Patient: sex M, age 45
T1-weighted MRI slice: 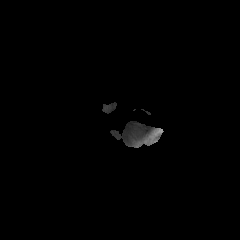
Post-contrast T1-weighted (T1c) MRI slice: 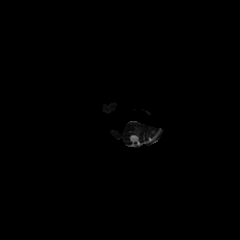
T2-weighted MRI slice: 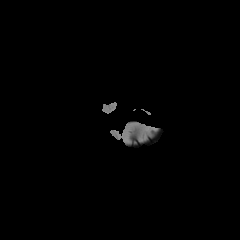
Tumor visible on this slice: yes
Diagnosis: Glioblastoma, IDH-wildtype
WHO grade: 4